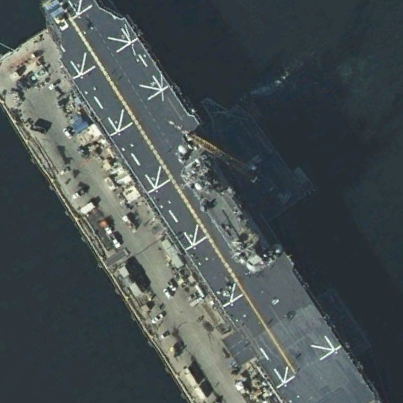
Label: assault